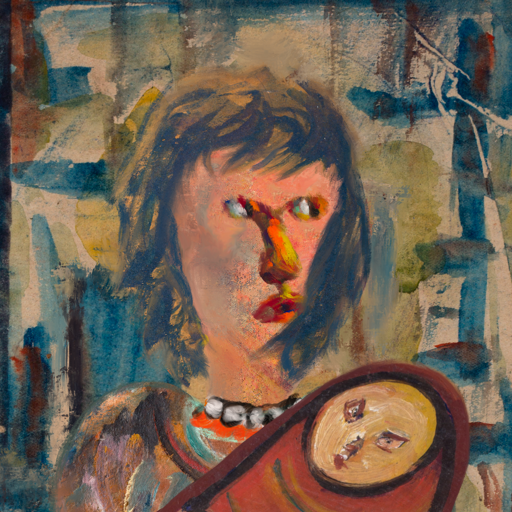
Background: Orphan, Head And Neck Side: Irani, Face Side: An_Impression, Bust: Boggyland, Hair Side: In_The_Sun, Head Accessory: Blank, Second Necklace: Blank, Necklace: An_Impression, Baby: After_Raid_Baby